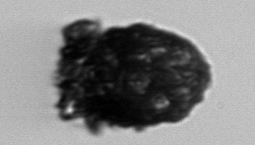
Label: Stenosemella_pacifica